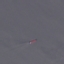
Label: SeaLake